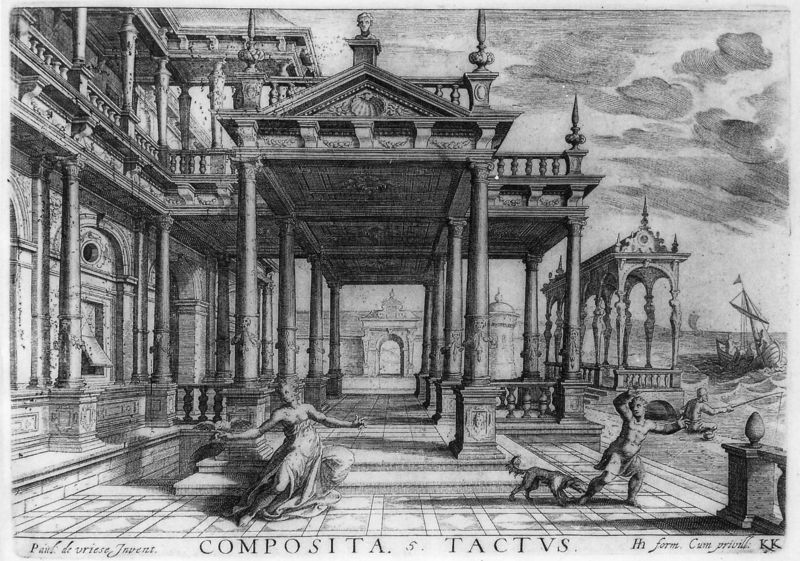
Titel: Buch der Architektur, Blick auf einen bedeckten Eingangsportikus
Künstler: Hans Vredeman de Vries
Schlagwörter: himmel, mann, meer, schatten, wasser, wolken, menschen, frau, kleid, säulen, zeichnung, dach, dame, gebäude, hund, architektur, barock, kind, statue, terrasse, schiff, segel, wellen, bogen, fassade, man, perspektive, giebel, hafen, romantik, sturm, geländer, stufen, tor, bögen, gang, palast, balustrade, druck, stich, text, rom, portal, portikus, tempel, pavillon, klassik, klassisch, angler, gebaude, hung, beißen, nobel, saülen, saule, boat, tactus, composita, tactvs, composita tactus